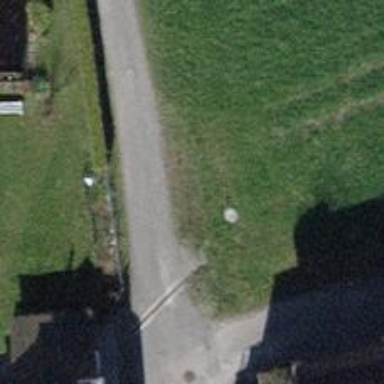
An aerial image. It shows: Footway.